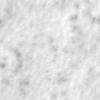
Label: no_change